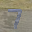
Label: 7